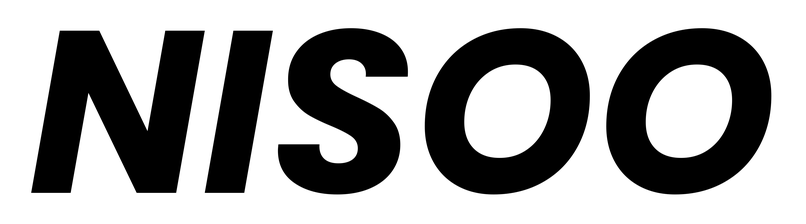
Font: Poppins-BoldItalic